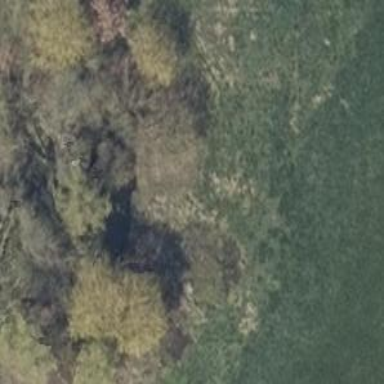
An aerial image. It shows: Patch of scrub vegetation.